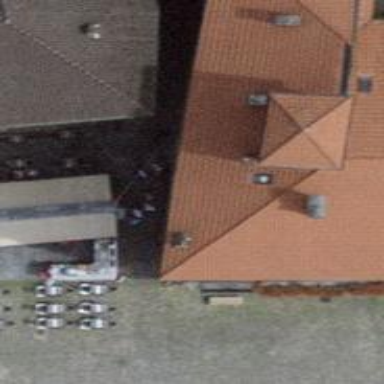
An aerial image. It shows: Shop selling clothes.